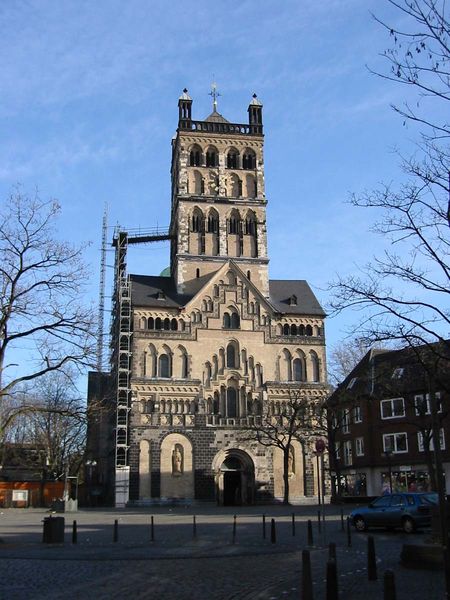
Titel: Quirinus-Münster in Neuss (St. Quirin)
Künstler: Wolbero
Standort: Neuss, Quirinus-Münster (EU - D - NRW)
Schlagwörter: baum, bäume, kirchturm, stadt, fenster, straße, säule, säulen, tür, haus, architektur, stein, norden, brücke, kirche, turm, skulptur, statue, relief, fassade, giebel, kahl, backstein, winter, platz, auto, rundbogen, ostsee, uhr, foto, eingang, nische, berlin, gerüst, eckig, kreuz, kran, kopfsteinpflaster, pforte, gotisch, spitzbogen, blauer himmel, romanik, gothisch, details, gibel, neugotik, restaurierung, evangelisch, worms, säuke, wismar